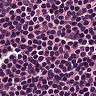
Metastatic tissue present: no